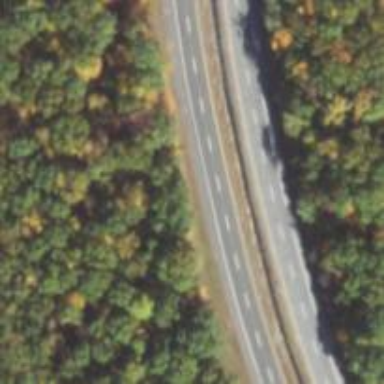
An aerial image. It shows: This image shows trunk highway that functions as expressway.